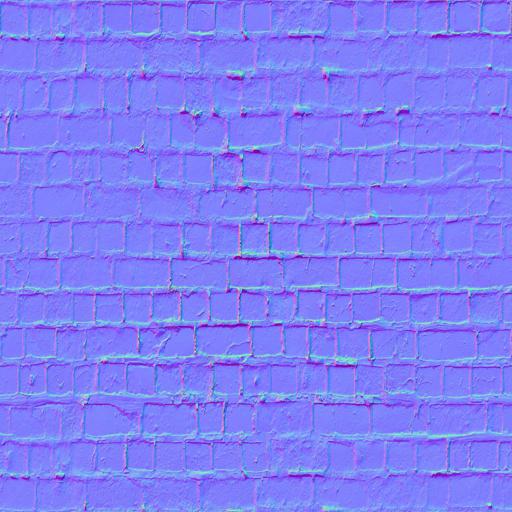
brick bricks red